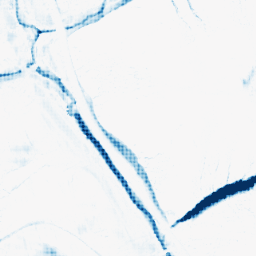
Category: morphological
Decomposition family: morphological_ellipse
Decomposition parameters: operation: closing
width: 20
height: 5
Upsampling method: sinc_hamming
Upsampling parameters: scale: 4
kernel_size: 4
Upsampling scale: 4